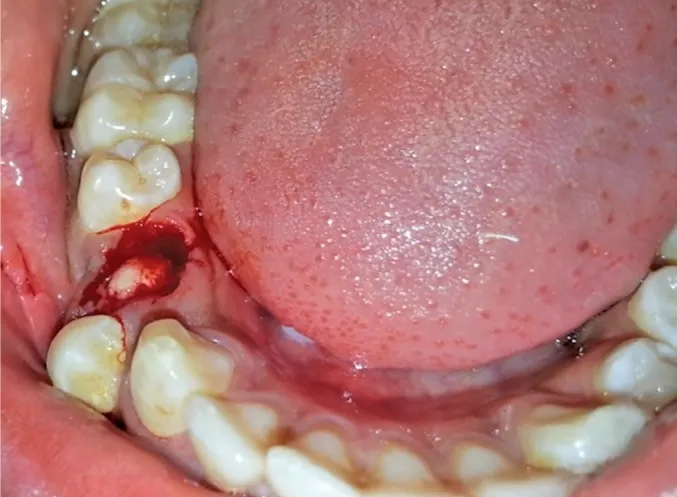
Calcified structures into the extracted socket.
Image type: medical_photograph (oral_photograph)